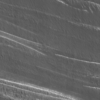
Label: not_dusty